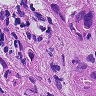
Metastatic tissue present: yes